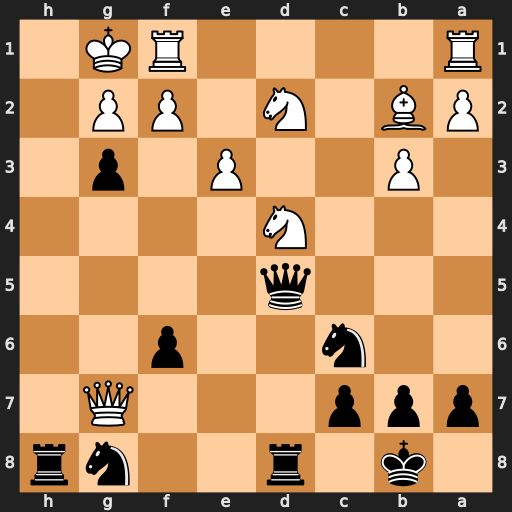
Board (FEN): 1k1r2nr/ppp3Q1/2n2p2/3q4/3N4/1P2P1p1/PB1N1PP1/R4RK1
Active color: b
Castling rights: -
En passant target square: -
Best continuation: Rh1+ Kxh1 Qh5+ Kg1 Qh2#